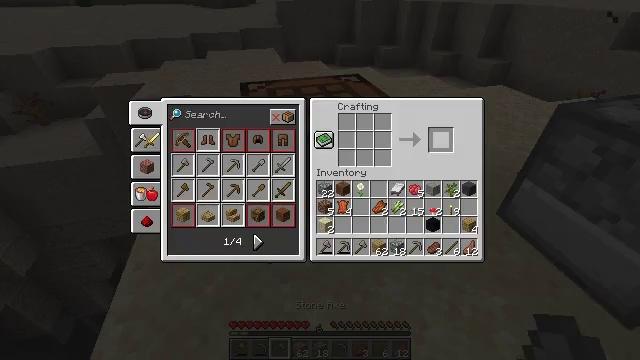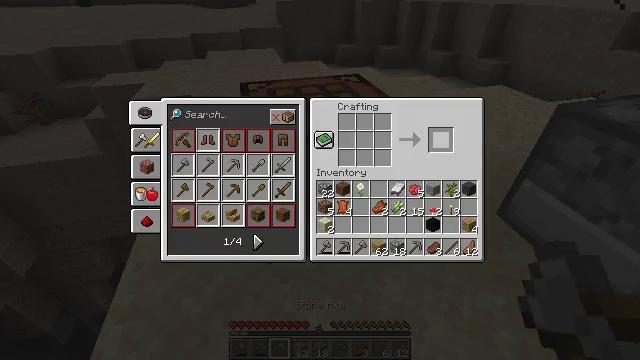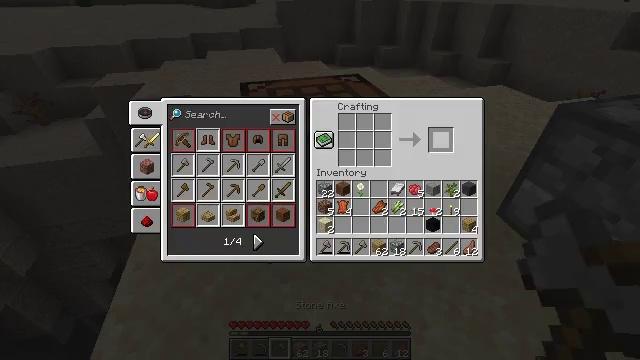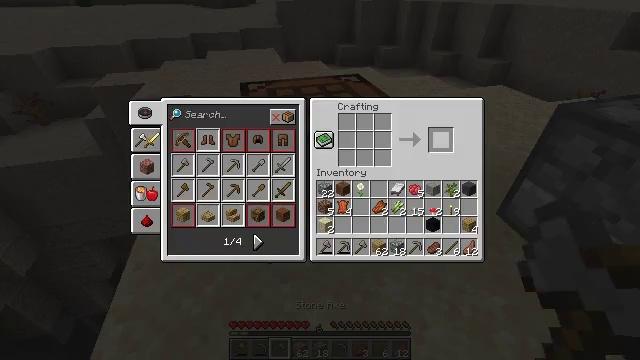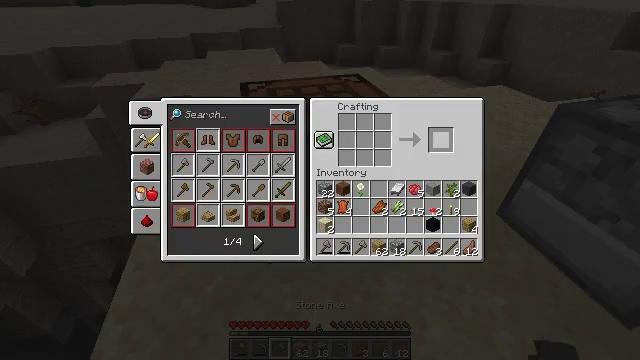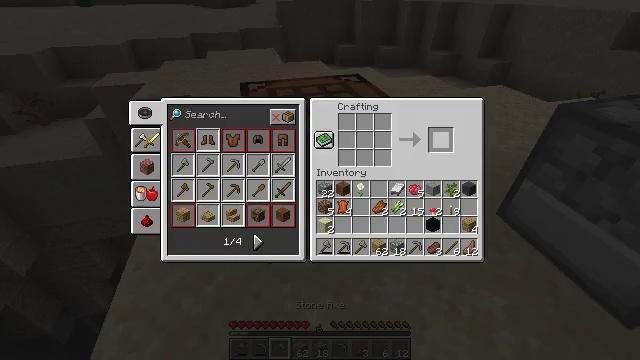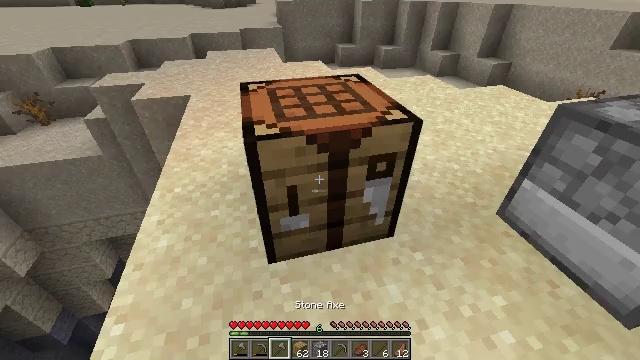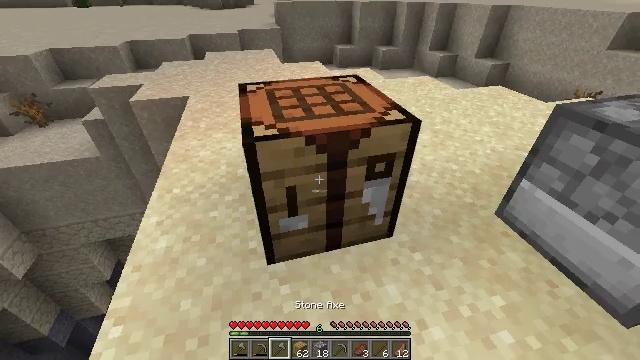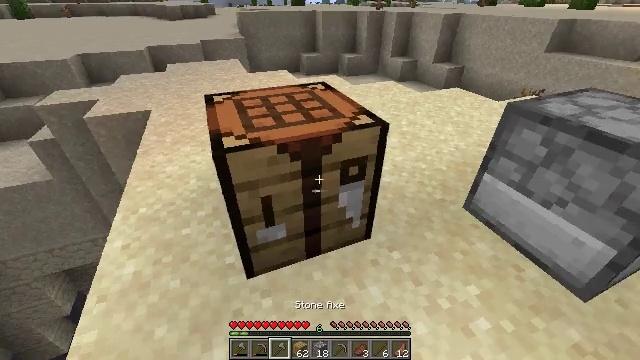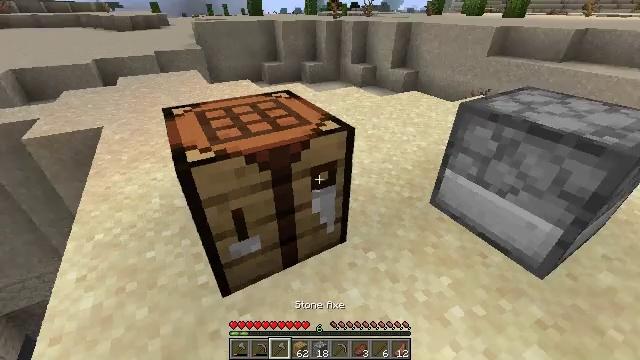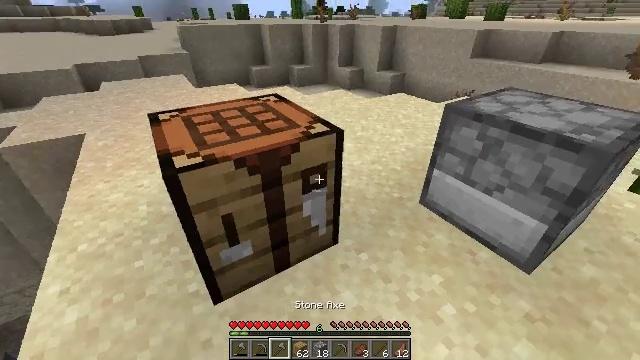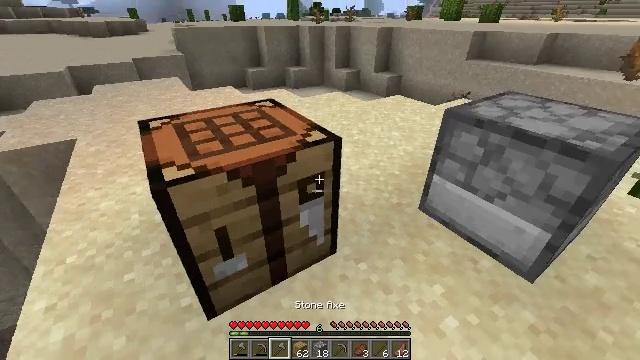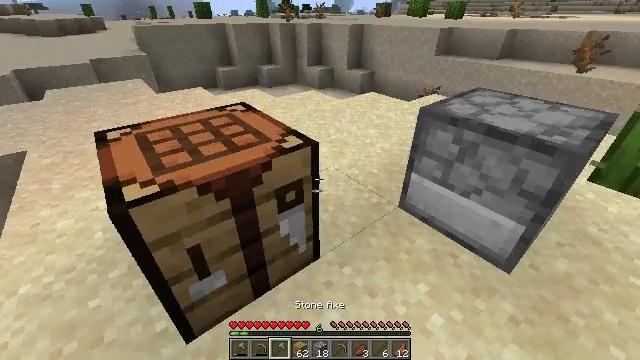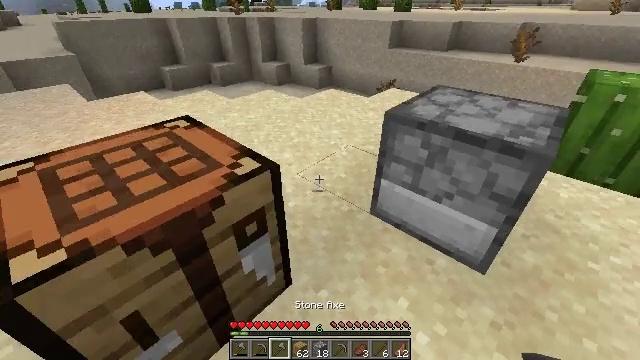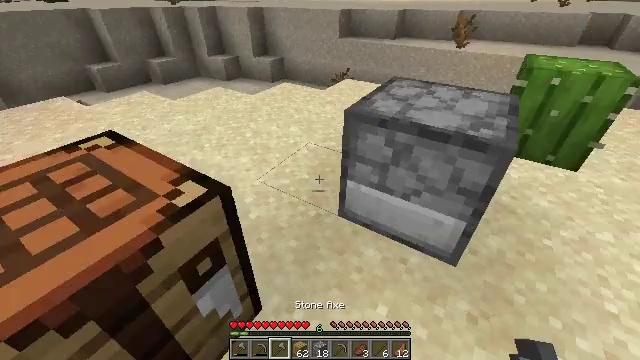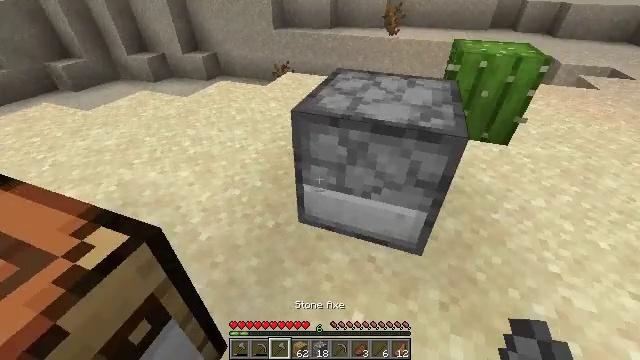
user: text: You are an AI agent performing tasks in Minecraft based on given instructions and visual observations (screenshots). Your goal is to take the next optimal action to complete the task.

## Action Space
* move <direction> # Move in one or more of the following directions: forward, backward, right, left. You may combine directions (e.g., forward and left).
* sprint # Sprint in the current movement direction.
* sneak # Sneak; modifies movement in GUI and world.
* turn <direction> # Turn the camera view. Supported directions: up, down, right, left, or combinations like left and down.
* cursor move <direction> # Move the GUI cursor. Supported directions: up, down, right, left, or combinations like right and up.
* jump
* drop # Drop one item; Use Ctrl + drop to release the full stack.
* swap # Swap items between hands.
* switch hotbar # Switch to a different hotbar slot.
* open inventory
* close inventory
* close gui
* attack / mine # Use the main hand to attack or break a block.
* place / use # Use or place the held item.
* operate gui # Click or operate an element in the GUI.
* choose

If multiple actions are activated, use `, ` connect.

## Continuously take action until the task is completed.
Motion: motion action
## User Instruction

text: Break the cactus block.
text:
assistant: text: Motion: sneak, open gui
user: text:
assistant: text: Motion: no_op
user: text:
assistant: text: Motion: no_op
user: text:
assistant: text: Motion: no_op
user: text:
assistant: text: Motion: no_op
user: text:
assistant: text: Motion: no_op
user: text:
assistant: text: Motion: close gui
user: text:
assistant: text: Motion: turn right and up
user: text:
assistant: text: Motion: turn right and up
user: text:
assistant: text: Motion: turn right
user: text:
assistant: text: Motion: move forward
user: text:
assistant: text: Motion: move forward, turn right
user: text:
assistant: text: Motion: move forward, turn right and down
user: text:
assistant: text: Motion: move forward, turn right and down
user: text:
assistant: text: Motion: move forward, turn right and down
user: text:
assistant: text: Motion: move forward and move left, turn right, jump
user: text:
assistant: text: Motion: move forward and move left, turn right, jump
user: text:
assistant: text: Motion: move forward and move left, turn right, jump
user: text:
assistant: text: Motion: move forward and move left, jump
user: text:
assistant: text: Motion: move forward and move left
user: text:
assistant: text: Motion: move forward and move left
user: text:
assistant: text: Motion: move forward and move left
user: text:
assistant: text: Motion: move forward and move left, turn right
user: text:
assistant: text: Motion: move forward and move left, turn right and up
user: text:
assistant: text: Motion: move forward and move left, turn right and up
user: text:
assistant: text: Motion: move forward and move left, turn right, jump
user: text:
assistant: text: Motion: move forward, turn right, jump
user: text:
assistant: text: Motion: move forward, turn right, jump
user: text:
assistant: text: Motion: move forward, turn right, jump
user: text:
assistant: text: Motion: move forward, turn right and down